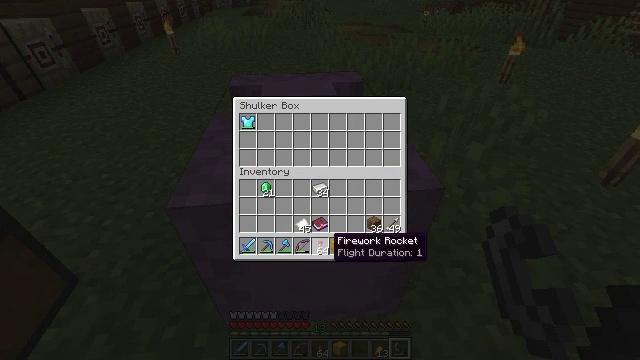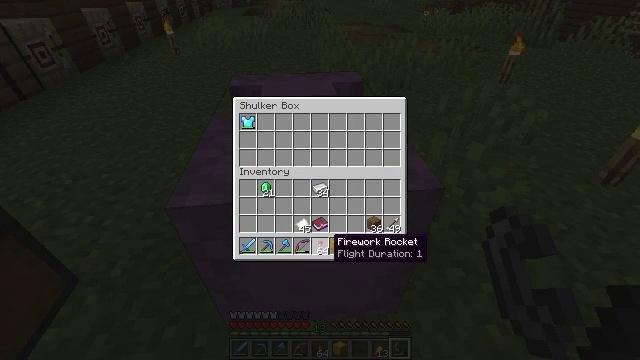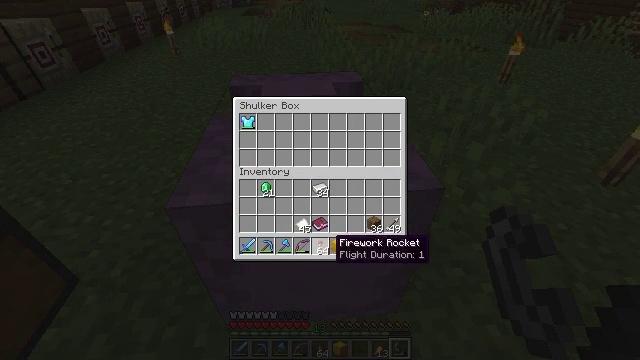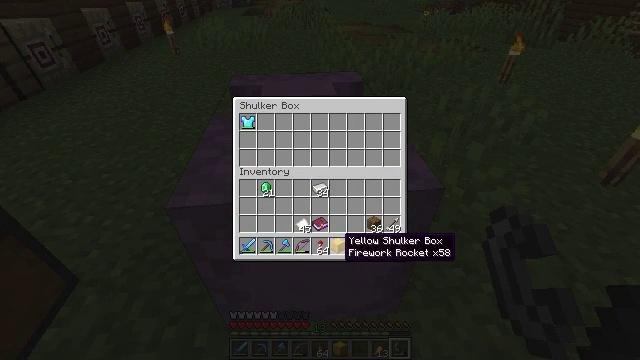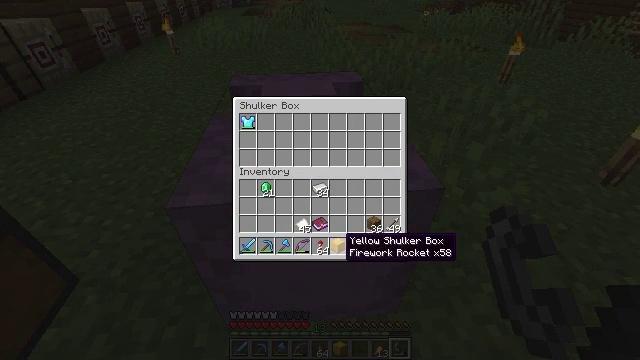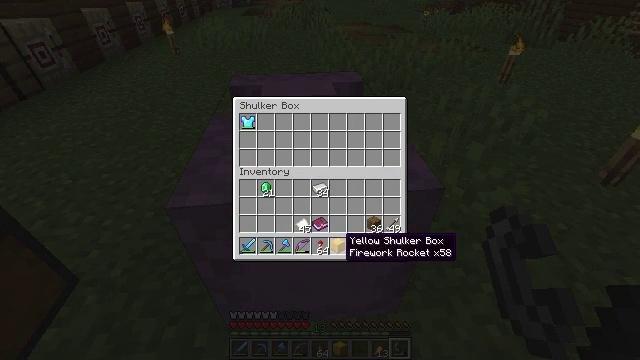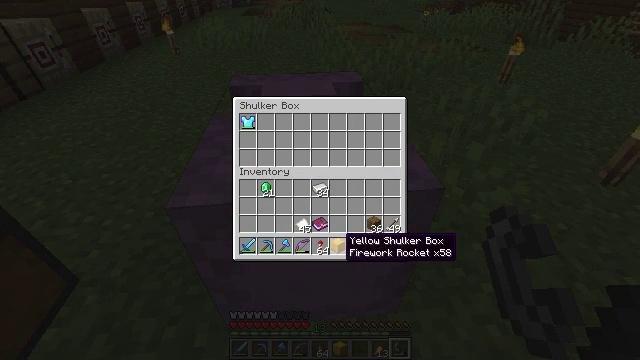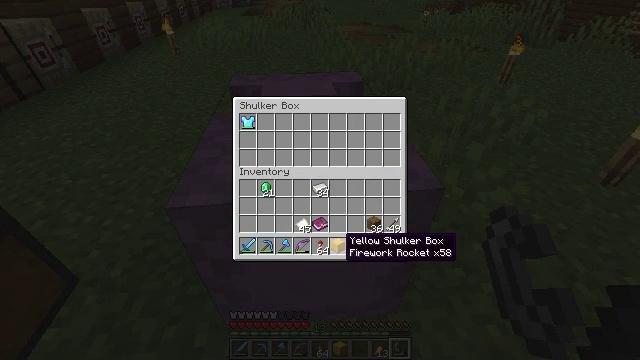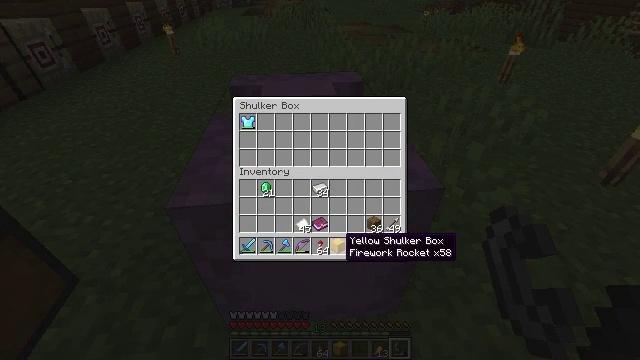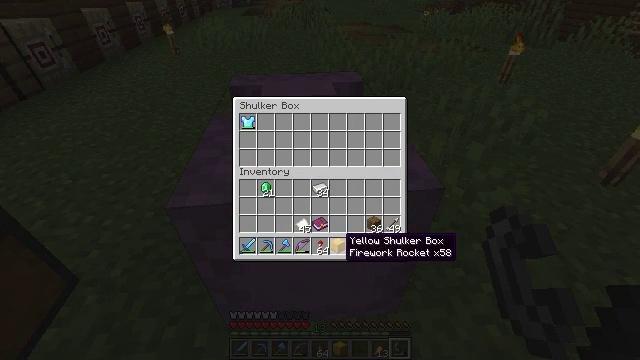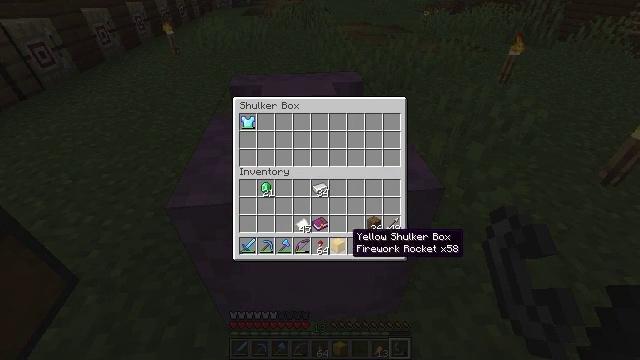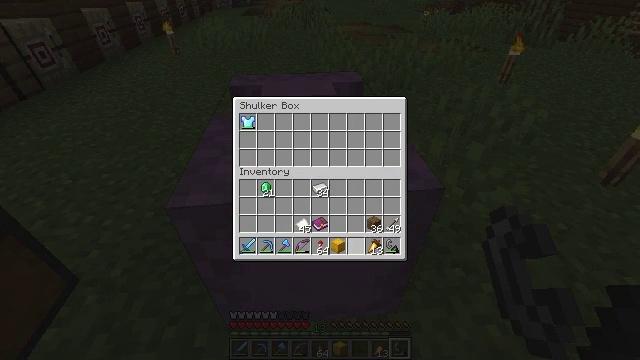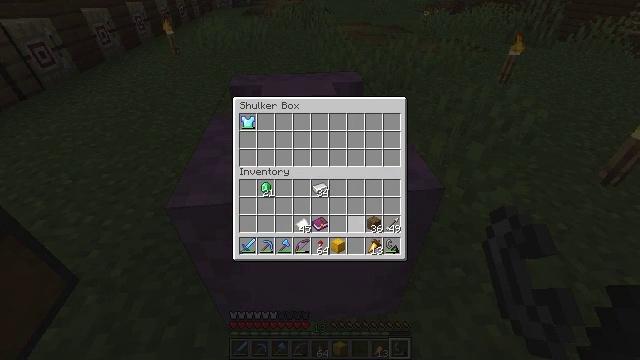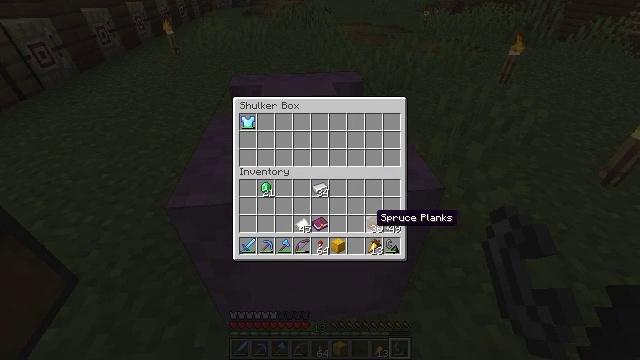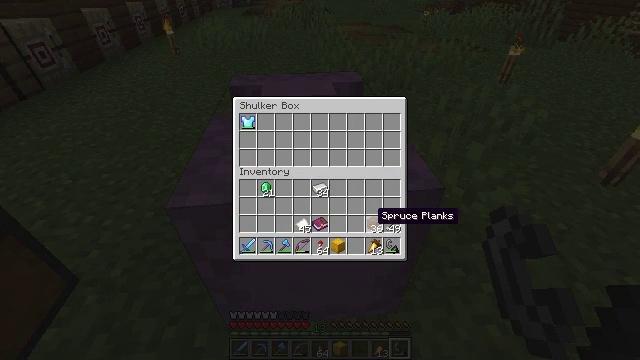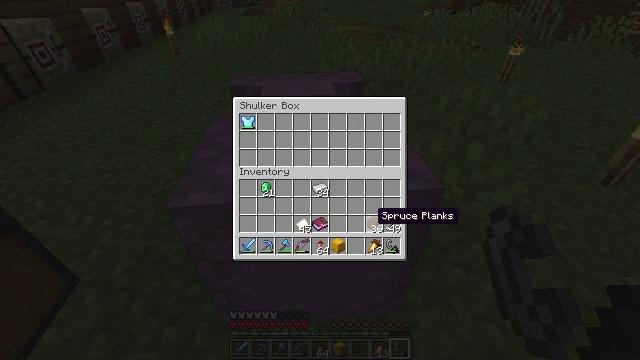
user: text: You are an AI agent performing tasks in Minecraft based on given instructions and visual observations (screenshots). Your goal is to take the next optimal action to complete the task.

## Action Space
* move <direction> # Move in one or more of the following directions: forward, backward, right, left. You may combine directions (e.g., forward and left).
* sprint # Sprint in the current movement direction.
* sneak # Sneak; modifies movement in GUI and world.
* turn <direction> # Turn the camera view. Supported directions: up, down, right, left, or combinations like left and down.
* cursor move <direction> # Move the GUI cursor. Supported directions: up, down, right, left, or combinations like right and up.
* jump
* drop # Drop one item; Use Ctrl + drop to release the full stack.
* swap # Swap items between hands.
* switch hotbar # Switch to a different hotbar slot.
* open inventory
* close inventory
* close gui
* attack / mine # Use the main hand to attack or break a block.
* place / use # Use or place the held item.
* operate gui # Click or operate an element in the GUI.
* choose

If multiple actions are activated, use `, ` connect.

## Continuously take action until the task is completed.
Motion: motion action
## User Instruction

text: Remove an enchanted book from the inventory.
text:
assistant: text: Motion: sneak
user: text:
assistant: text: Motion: sneak
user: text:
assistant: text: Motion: sneak, cursor move right
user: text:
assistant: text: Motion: sneak
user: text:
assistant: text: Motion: sneak
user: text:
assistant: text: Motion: sneak
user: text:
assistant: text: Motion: sneak
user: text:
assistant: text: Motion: sneak
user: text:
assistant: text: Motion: sneak
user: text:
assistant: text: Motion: sneak, cursor move right
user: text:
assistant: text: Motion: sneak, cursor move right and up
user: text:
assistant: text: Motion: sneak
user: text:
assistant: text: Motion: sneak, cursor move right
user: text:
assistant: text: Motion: sneak
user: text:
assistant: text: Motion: sneak
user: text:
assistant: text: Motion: sneak
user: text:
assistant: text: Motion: sneak
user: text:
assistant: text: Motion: sneak
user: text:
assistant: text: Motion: sneak
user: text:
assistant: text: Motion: sneak
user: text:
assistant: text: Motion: sneak
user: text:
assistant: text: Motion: sneak
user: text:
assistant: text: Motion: sneak
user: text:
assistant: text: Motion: sneak
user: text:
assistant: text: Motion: sneak
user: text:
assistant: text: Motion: sneak
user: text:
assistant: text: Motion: sneak
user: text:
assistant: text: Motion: sneak
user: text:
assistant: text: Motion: sneak
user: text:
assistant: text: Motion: sneak